Question: Get quite confused by the infeasible model output.
It seems easy to solve the model by hand, and every variable can be determined. Where did I go wrong?

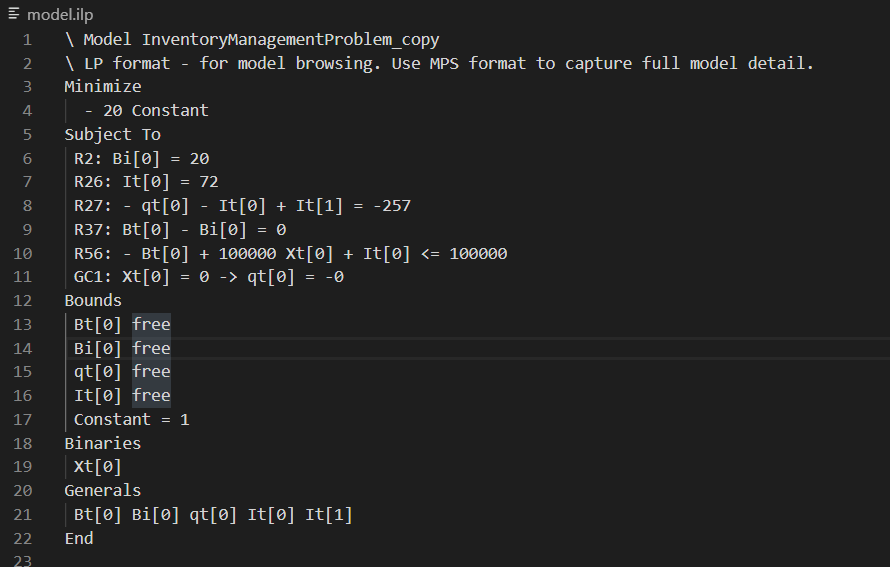
Answer: It's infeasible because of constraint R27:
'''
-qt[0] - It[0] + It[1] = -257
'''
'qt[0]' is 0 because of constraints 'GC1' and 'R56'. 'It[0]' is fixed to 72 and that leaves 'It[1]' to be -185 but 'It[1]' is a non-negative variable so it cannot take this value.
Please consider that variables are non-negative by default.